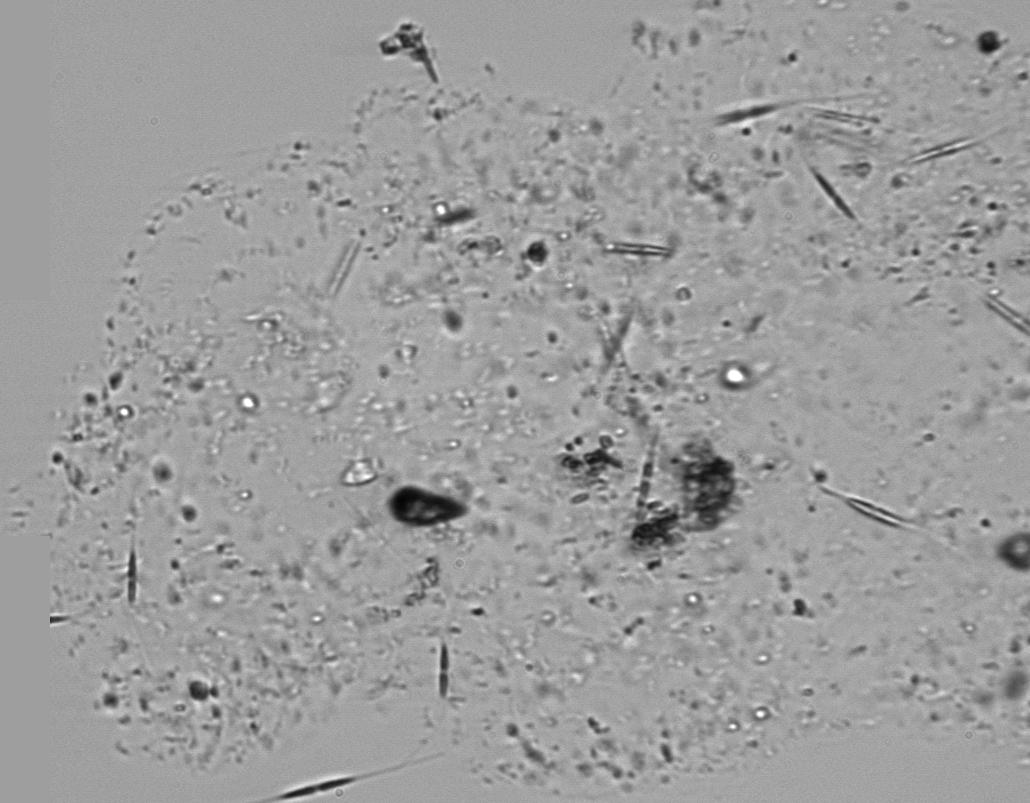
Label: Phaeocystis